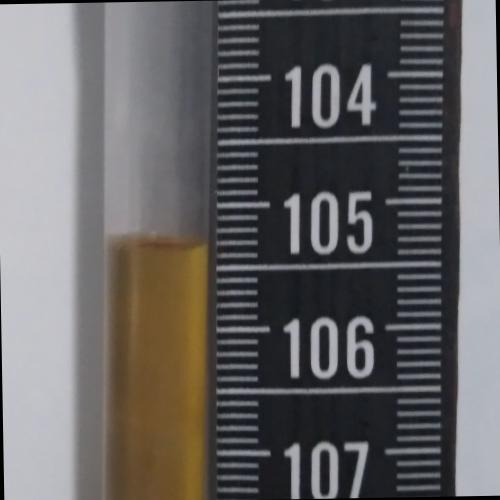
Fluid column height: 105.3 cm